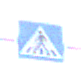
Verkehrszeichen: FussgaengerueberwegRechts
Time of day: SunriseSunset
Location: Outdoor (Nature)
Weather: PartlyCloudy
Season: NotSpecified
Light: Natural